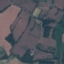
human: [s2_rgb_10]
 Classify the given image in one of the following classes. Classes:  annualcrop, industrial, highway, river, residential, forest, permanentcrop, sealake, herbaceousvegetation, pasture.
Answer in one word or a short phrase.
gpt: Pasture